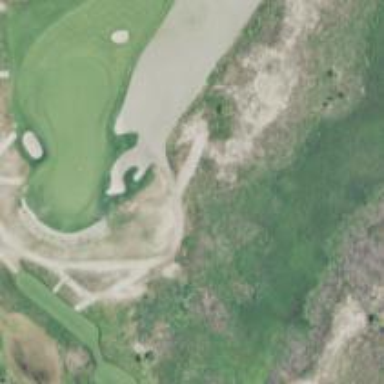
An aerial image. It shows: Path for both road and golf.